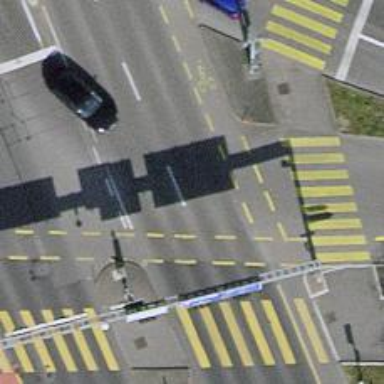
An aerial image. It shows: Road with traffic signals.